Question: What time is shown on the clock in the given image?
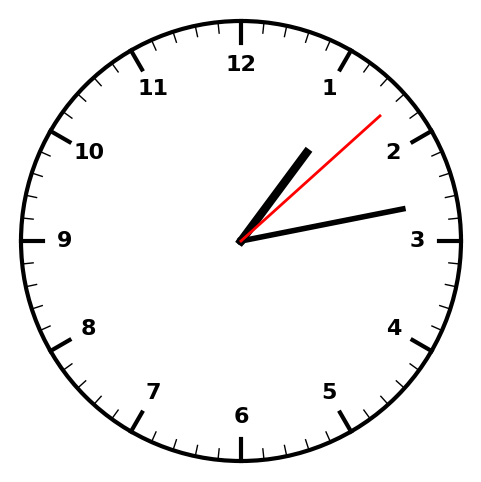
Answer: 01:13:08